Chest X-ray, AP view. Patient: 90 years old, sex F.
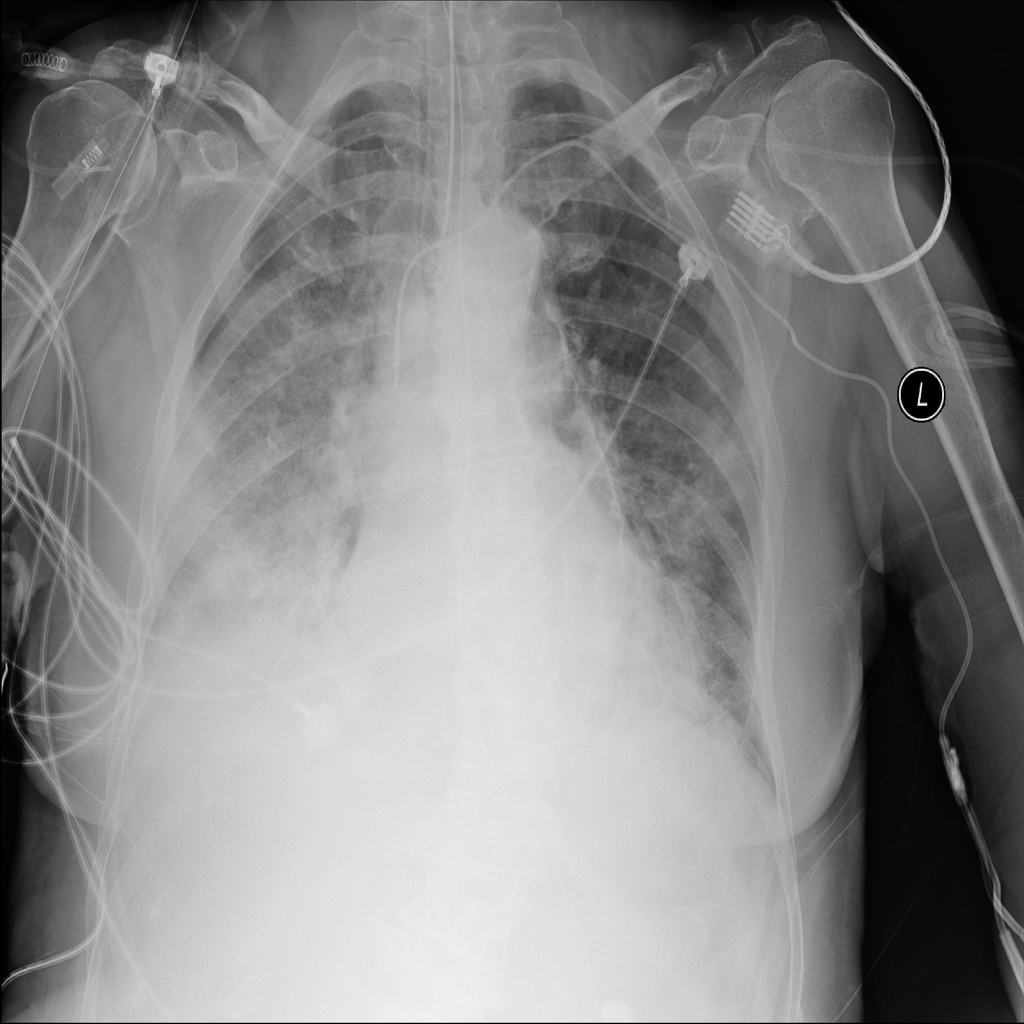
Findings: Effusion